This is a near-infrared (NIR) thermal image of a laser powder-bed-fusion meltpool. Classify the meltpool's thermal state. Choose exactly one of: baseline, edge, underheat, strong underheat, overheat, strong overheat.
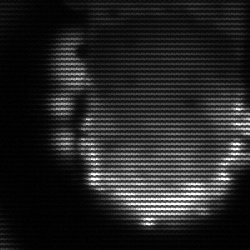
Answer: baseline